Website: macys
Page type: account-selection
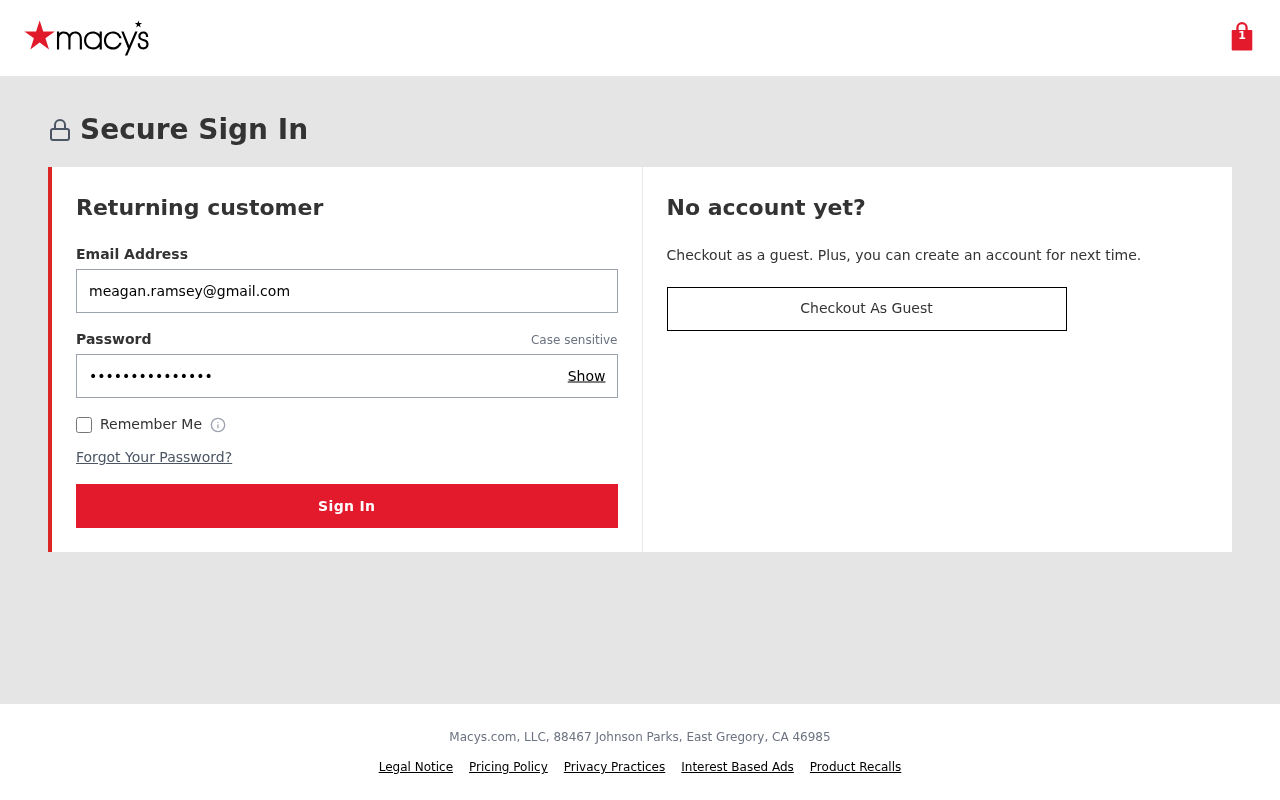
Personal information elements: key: PII_EMAIL
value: meagan.ramsey@gmail.com
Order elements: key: ORDER_NUM_ITEMS
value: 1